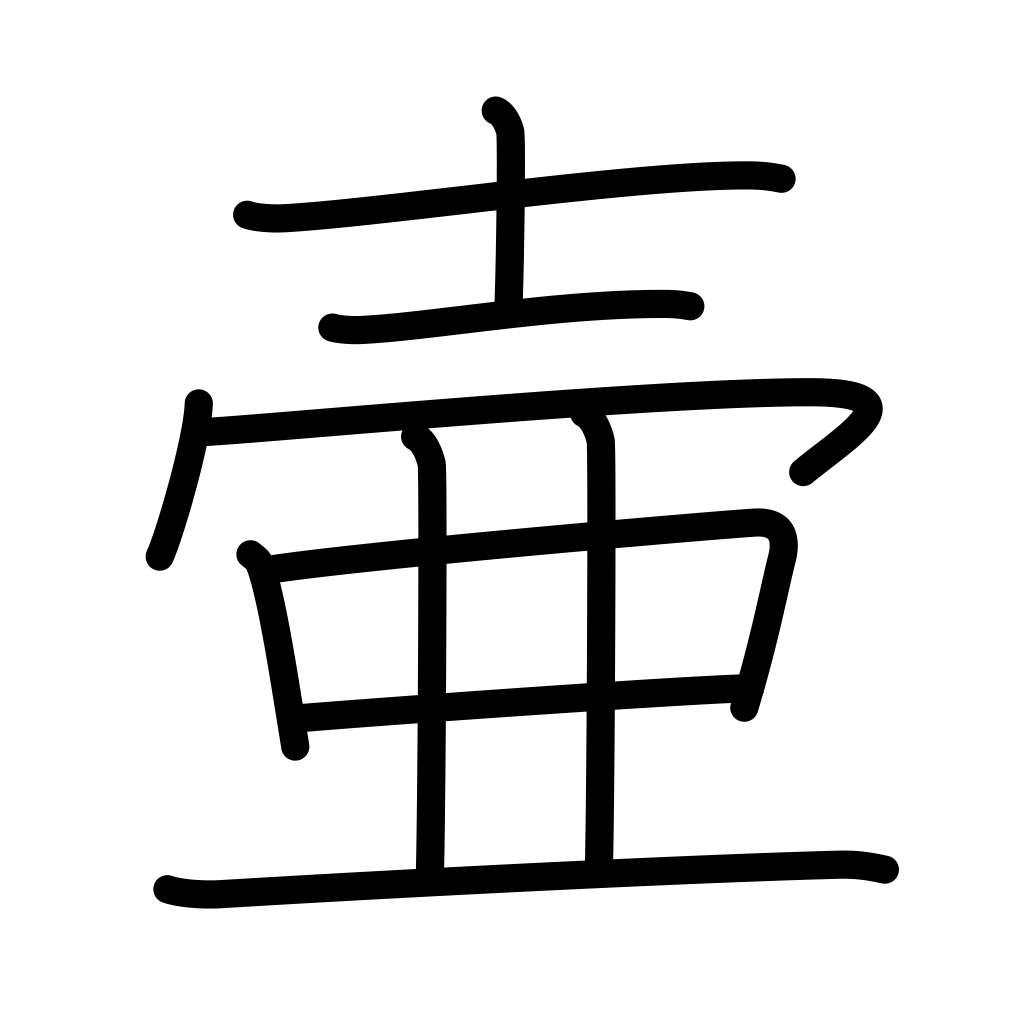
Meaning: jar, pot, hinge knuckle, one's aim